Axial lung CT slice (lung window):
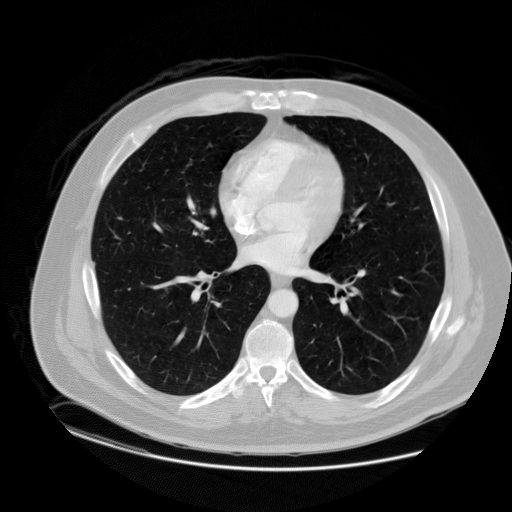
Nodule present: no